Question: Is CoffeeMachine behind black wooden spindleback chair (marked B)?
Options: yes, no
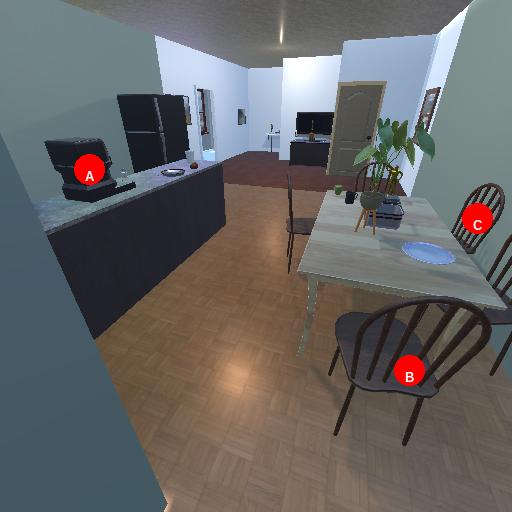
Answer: yes